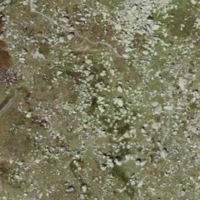
EUNIS habitat code: 31
Species observed at this site:
Marmota marmota
Arnica montana
Rana temporaria
Oenanthe oenanthe